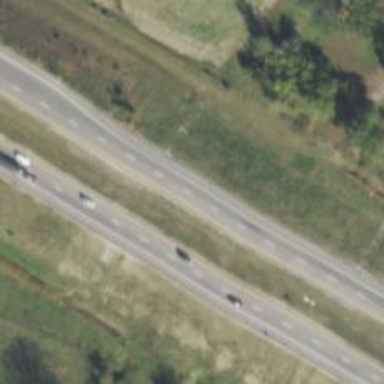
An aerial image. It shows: Trunk highway that is also classified as motorroad and expressway.